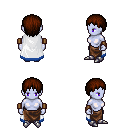
a pixel art fantasy rpg character, female body template, dark elf, purple skin, white trimmed cape, robe skirt, brown plain hairstyle, leather bracers, metal boots, four views (front, back, left, right), 2x2 character sprite sheet, small pixel art, hard edges, no anti-aliasing